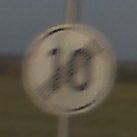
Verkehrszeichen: EndeGeschwindigkeit10
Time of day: SunriseSunset
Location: Outdoor (Nature)
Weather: PartlyCloudy
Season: NotSpecified
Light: Natural